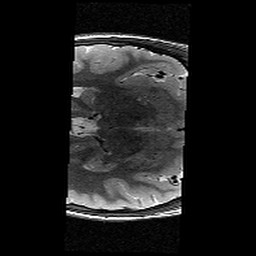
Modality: T2w
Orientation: axial
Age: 13
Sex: female
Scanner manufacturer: siemens
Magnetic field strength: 3 T
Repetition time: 9.23 s
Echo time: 0.067 s